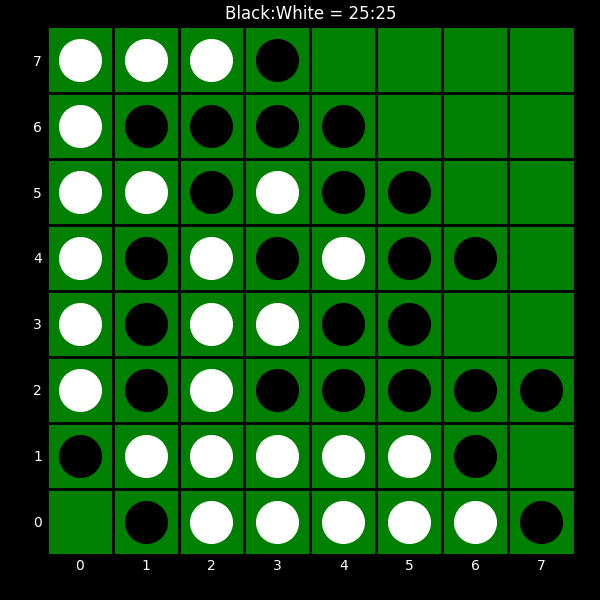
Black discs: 25
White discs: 25